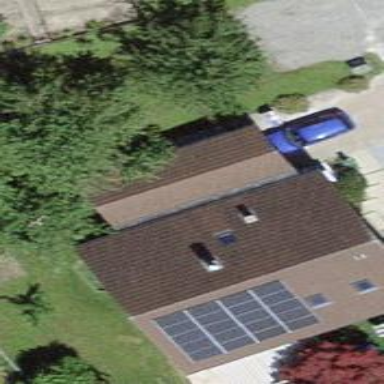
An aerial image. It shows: View of roof of building.